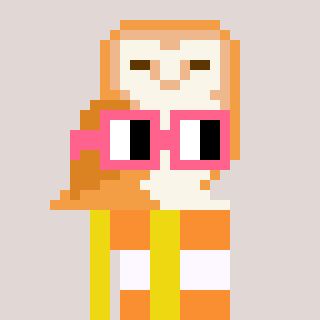
a pixel art character with square pink glasses, a owl-shaped head and a yellow-colored body on a warm background